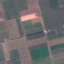
Land use / land cover class: PermanentCrop